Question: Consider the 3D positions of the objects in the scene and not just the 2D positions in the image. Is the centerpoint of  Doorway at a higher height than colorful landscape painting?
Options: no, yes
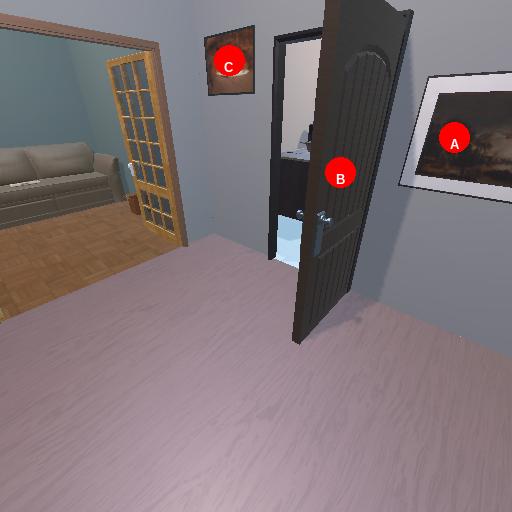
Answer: no